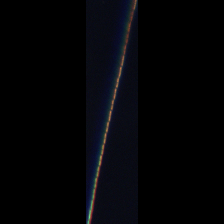
Taxon: Psuedo-nitzschia
Group: Diatoms